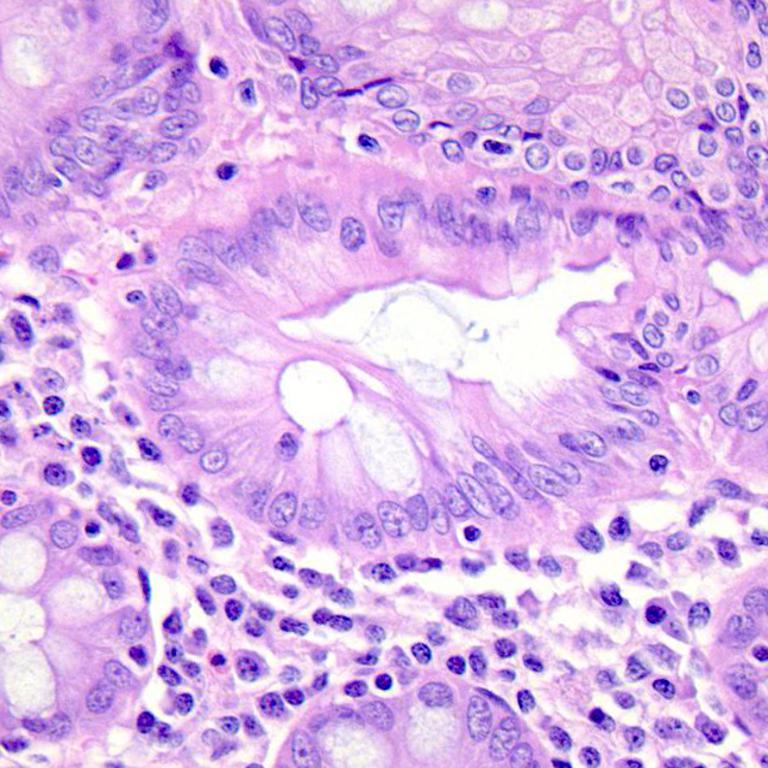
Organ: colon
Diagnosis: benign